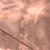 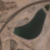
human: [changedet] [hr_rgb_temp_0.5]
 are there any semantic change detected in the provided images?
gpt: A big road and an artificial lake appears in the desert.